Question: Friends,
i have created a UILabel with border (just like the image below).
I want to start my label after one/two lines left and then after finishing last line of label again one/two lines below.
Is there any way to get spacing inside label's border?

'''
UILabel *cmntBoxlbl = [[UILabel alloc]initWithFrame:CGRectMake(58, 23, 250, 60)];
cmntBoxlbl.font=[UIFont fontWithName:@"Arial" size:12];
cmntBoxlbl.layer.borderColor = [UIColor darkGrayColor].CGColor;
cmntBoxlbl.layer.borderWidth = 1.0;
NSString *text = [NSString stringWithFormat:@"%@%@%@",@" ",[[self.DtlArray objectAtIndex:indexPath.row] objectForKey:@"comment"],@" "];
cmntBoxlbl.text = text;
cmntBoxlbl.textAlignment = UITextAlignmentCenter;
cmntBoxlbl.lineBreakMode = UILineBreakModeWordWrap;
[cmntBoxlbl setTextColor:[UIColor darkGrayColor]];
CGSize expectedLabelSize = [text sizeWithFont:cmntBoxlbl.font
constrainedToSize:cmntBoxlbl.frame.size
lineBreakMode:UILineBreakModeWordWrap];
CGRect newFrame = cmntBoxlbl.frame;
newFrame.size.height = expectedLabelSize.height;
cmntBoxlbl.frame = newFrame;
cmntBoxlbl.numberOfLines = 0;
[cmntBoxlbl sizeToFit];
[cell addSubview:cmntBoxlbl];
'''
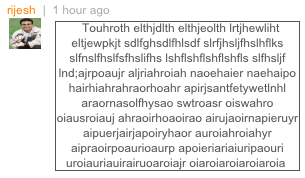
Answer: Make current label(commentLabel) color is white. create another label with same content and a little smaller size,place it inside the boarder.Make padding as you wish